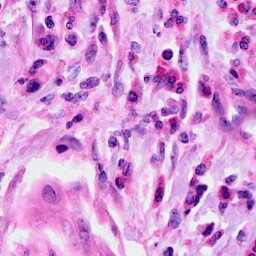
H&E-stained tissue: Cervix